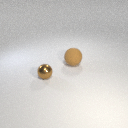
small brown metal sphere in front of large brown rubber sphere